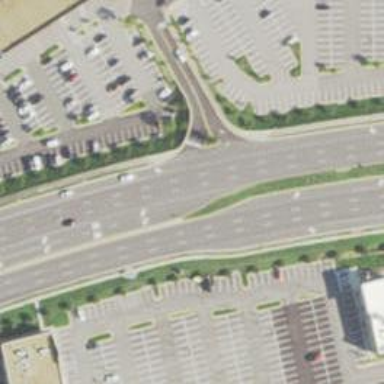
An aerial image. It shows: Trunk link highway.